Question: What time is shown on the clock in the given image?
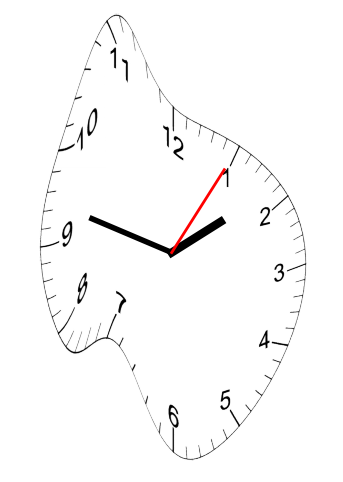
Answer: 01:47:05